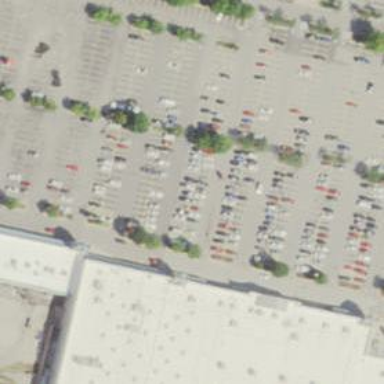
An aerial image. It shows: Trolley bay.